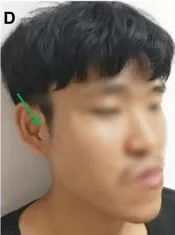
Craniofacial features and imaging results of the proband and father. Photograph of the father: facial asymmetry, epicanthus, and ,preauricular pits, and ,kin tags (green arrow).
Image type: medical_photograph (oral_photograph)